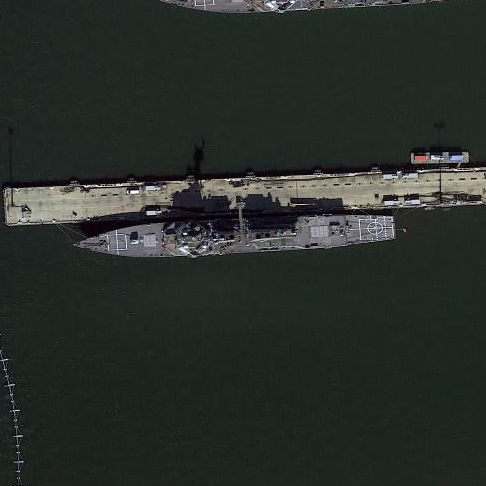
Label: destroyer